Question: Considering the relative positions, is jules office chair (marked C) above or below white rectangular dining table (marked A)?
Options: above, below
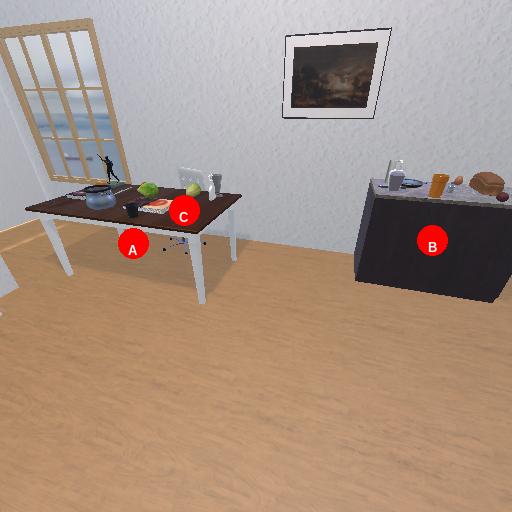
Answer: above